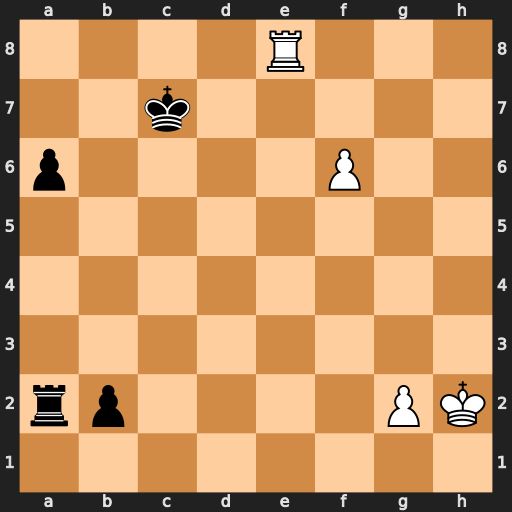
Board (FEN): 4R3/2k5/p4P2/8/8/8/rp4PK/8
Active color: w
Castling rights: -
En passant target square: -
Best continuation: f7 b1=Q Re7+ Kb6 f8=Q